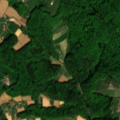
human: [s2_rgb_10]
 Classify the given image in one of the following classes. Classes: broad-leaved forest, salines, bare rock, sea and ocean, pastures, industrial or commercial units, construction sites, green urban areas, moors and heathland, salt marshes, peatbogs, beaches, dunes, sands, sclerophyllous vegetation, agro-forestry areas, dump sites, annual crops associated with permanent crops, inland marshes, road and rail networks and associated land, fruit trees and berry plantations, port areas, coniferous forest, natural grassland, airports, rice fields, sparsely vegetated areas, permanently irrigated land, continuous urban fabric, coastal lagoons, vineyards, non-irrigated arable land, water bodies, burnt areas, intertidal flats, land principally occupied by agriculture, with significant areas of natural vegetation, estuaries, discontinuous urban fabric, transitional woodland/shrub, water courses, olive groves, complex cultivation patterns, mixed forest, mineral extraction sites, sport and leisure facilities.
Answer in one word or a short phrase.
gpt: complex cultivation patterns, broad-leaved forest